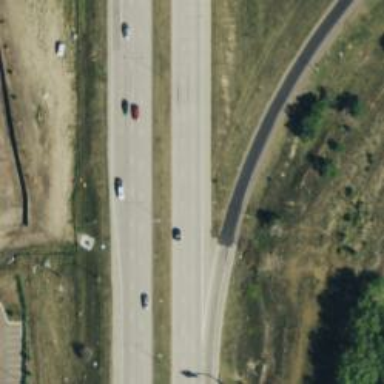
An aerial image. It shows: Trunk link highway.